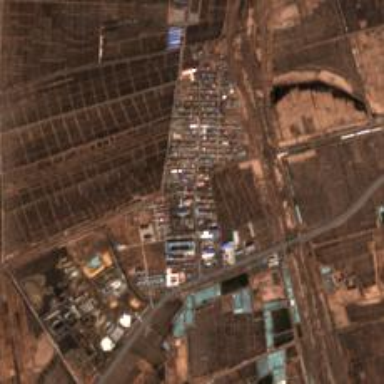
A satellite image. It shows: Ethnic township within town.